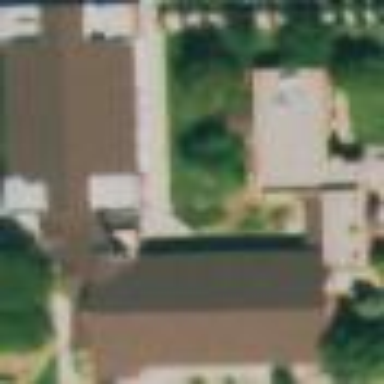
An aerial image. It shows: Beautiful church building.